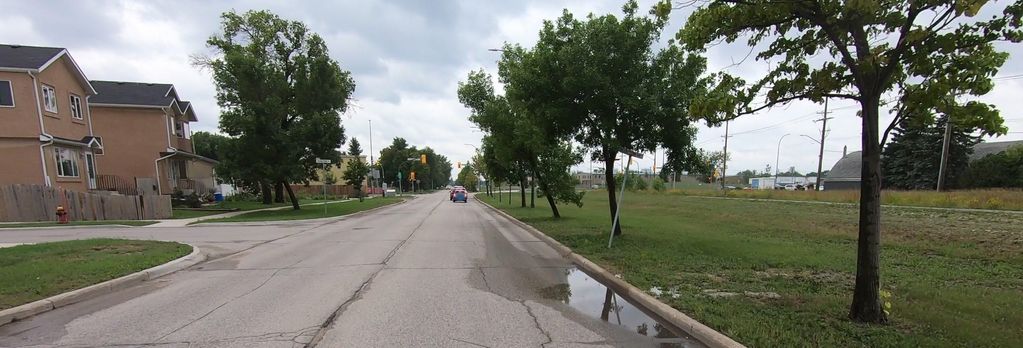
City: winnipeg